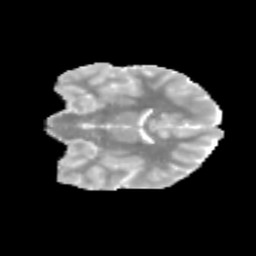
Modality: MD
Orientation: coronal
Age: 12
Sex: male
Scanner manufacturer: siemens
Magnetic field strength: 3 T
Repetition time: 3.8 s
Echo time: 0.07 s